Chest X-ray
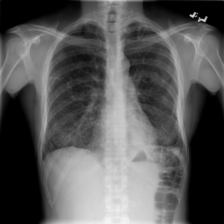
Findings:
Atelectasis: negative
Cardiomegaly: negative
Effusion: negative
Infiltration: negative
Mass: negative
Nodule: negative
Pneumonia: negative
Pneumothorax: negative
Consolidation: negative
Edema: negative
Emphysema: negative
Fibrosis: negative
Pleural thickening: negative
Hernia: negative